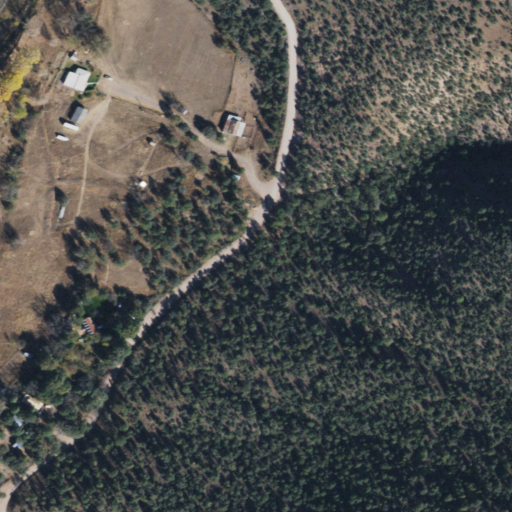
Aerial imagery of valley in Arizona named Diaper Wash containing evergreen forest, shrub, open development, and woody wetlands